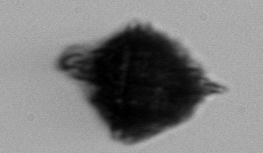
Label: Gonyaulax